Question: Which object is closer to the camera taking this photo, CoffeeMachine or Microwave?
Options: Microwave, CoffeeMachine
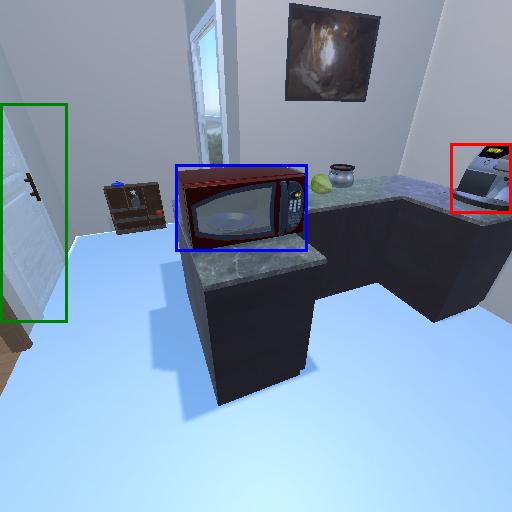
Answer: Microwave